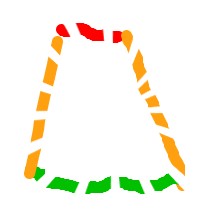
Shape: trapezoid